Question: I'm having a problems with :group and :uniq tags as an option to has_many through collection definition. I have many triple model associations defined on my system and I want to list elements grouped to avoid (the actual) repetition. My main model looks like that:
'''
class Trip < ActiveRecord::Base
belongs_to :agent
has_many :trips_destinations, :class_name => "TripsDestination"
has_many :destinations, :through => :trips_destinations
has_and_belongs_to_many :vibes, join_table: :trips_vibes
has_and_belongs_to_many :verbs, join_table: :trips_verbs
has_many :trips_destinations_activities, :class_name => "TripsDestinationsActivity"
has_many :activities, :through => :trips_destinations_activities, :uniq => true
has_many :trips_destinations_hotels, :class_name => "TripsDestinationsHotel"
has_many :hotels, :through => :trips_destinations_hotels
has_many :trips_destinations_recommended_places, :class_name => "TripsDestinationsRecommendedPlace"
has_many :recommended_places, :through => :trips_destinations_recommended_places
has_many :trips_destinations_transportations, :class_name => "TripsDestinationsTransportation"
has_many :transportations, :through => :trips_destinations_transportations
...
...
end
'''
Anyone know how to list they why avoiding repetition given the pair [trip_id, destination_id]?
And why they are repeated?
My rails version is 4 and I the image below shows the error message when passing grouping options to has_many relation.

Please help!
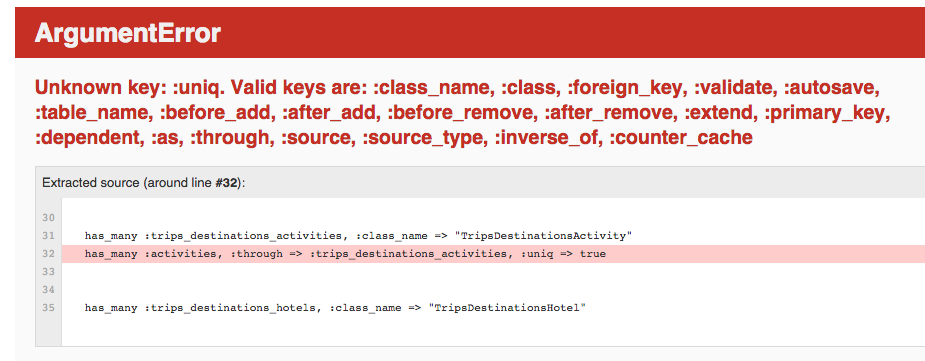
Answer: Your syntax for uniq is not correct for Rails 4.
'''
has_many :activities, -> { uniq }, :through => :trips_destinations_activities
'''
Unique now has <URL>.